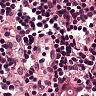
Metastatic tissue present: yes